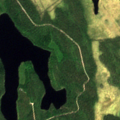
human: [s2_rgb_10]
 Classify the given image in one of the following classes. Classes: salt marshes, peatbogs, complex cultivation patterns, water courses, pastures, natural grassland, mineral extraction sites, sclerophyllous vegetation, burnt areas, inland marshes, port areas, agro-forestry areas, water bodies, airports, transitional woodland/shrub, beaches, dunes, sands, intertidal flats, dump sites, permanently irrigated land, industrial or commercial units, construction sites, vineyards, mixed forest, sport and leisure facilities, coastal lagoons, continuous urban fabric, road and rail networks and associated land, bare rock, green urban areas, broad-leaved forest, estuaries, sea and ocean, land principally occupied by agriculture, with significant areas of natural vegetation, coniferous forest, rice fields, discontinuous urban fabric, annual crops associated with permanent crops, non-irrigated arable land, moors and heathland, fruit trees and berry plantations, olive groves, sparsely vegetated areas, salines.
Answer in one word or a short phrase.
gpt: coniferous forest, water bodies